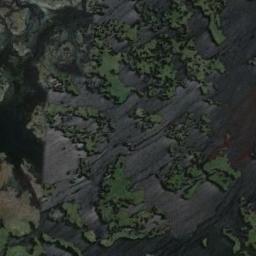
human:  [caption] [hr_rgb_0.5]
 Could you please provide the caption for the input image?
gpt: Many waters of different sizes are surrounded by wetlands .

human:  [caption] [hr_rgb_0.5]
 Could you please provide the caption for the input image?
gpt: This wetland is light green overall with some green plants in the middle .

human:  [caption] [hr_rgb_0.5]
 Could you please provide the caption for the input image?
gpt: The river surface in a wetland is covered with green trivial plants .

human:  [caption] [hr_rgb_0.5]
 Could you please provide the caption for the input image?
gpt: The wetland consists of bare land, Green plants and water .

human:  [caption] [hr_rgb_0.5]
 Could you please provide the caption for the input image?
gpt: There are many water areas and some green areas on the wetland .